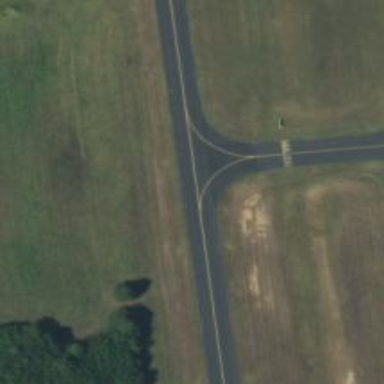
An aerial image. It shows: Image of taxiway at airport.